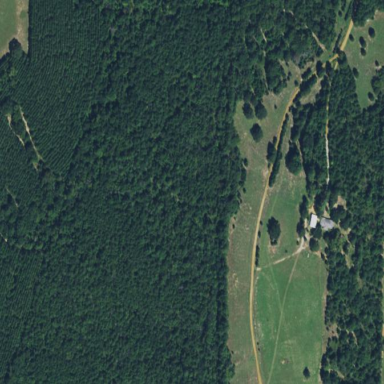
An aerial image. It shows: Evergreen needle-leaved forest.